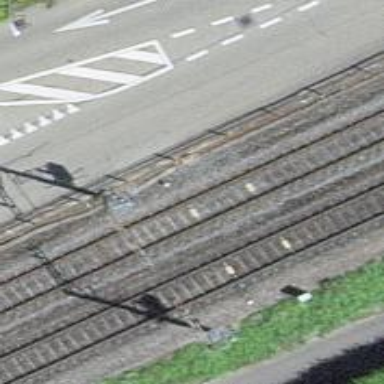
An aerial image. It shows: Railway signal.